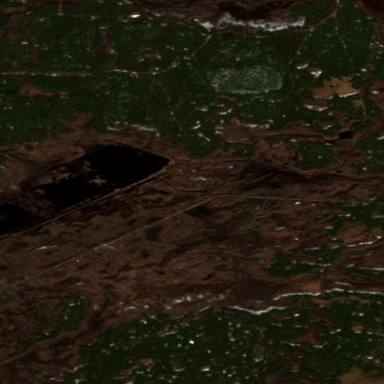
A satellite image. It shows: Wetland area used for peat cutting.